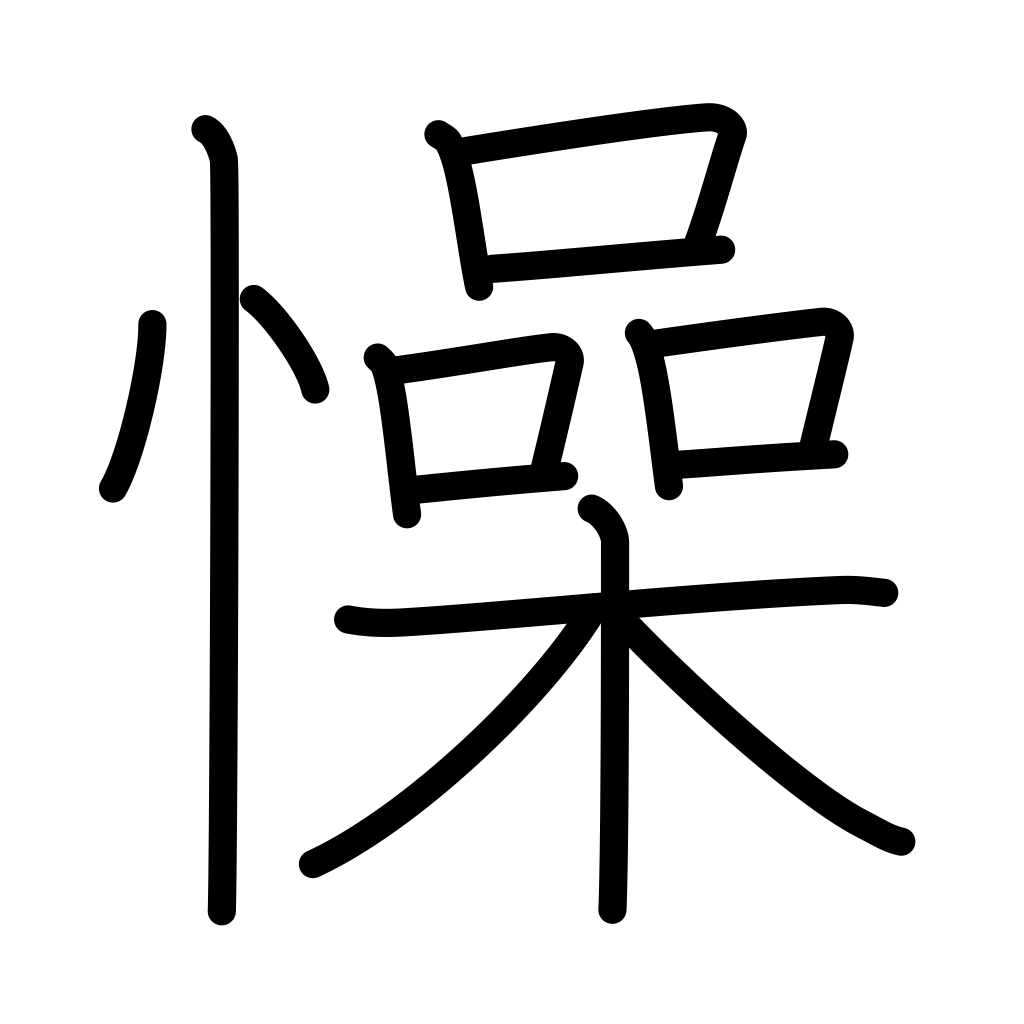
Meaning: unease